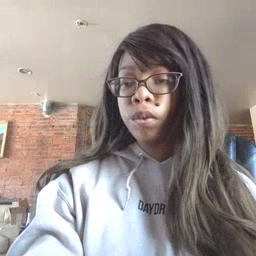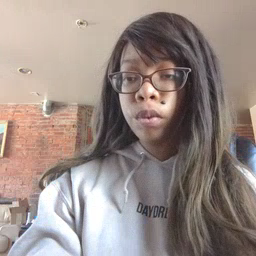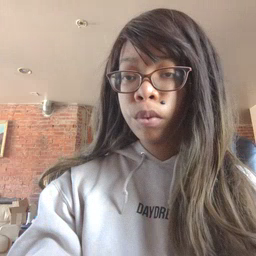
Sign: room